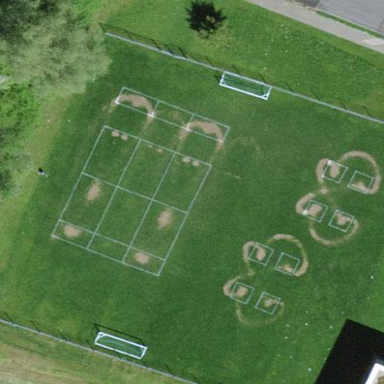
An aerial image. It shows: Soccer pitch for leisure land activities.